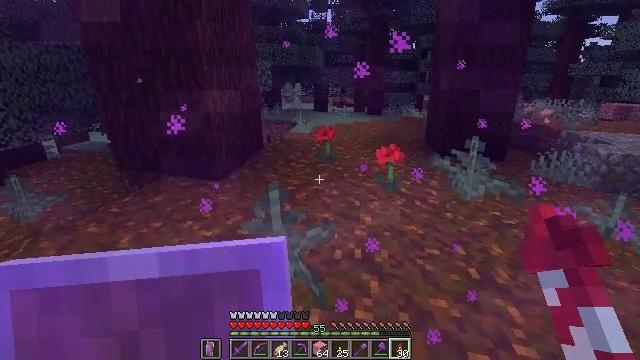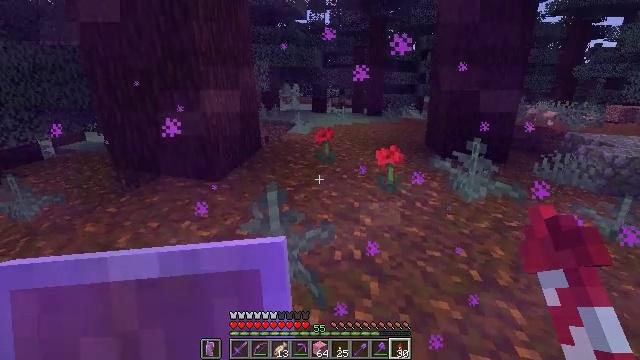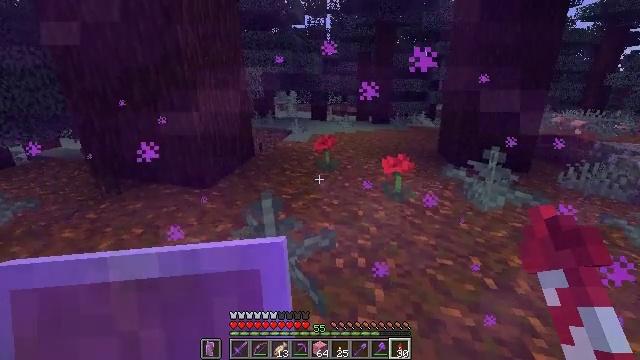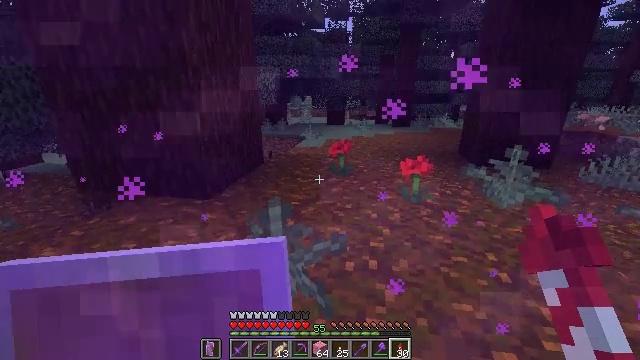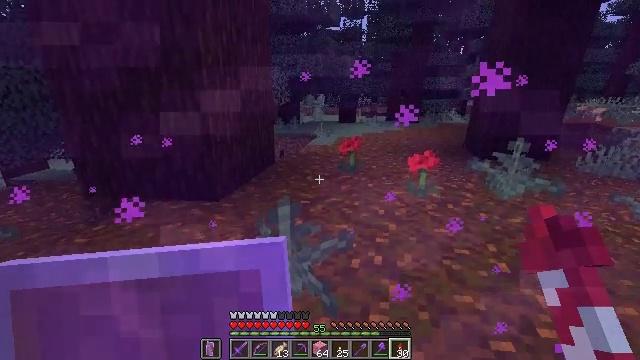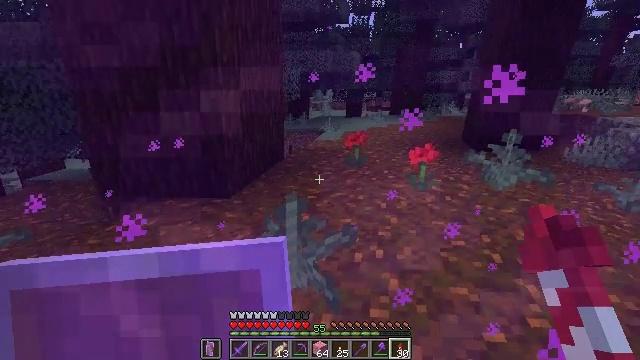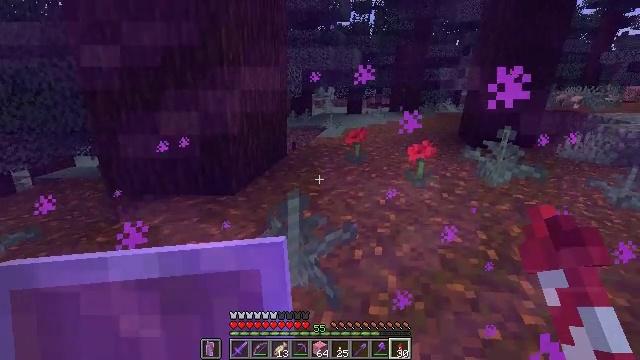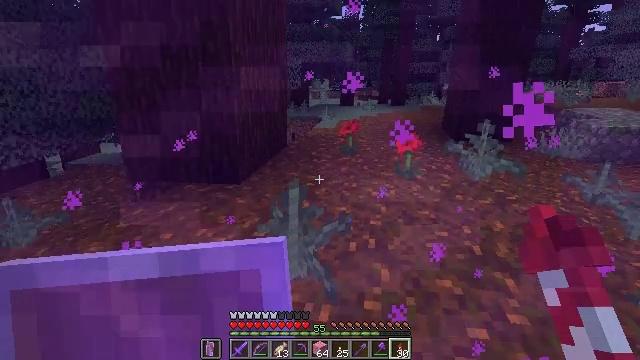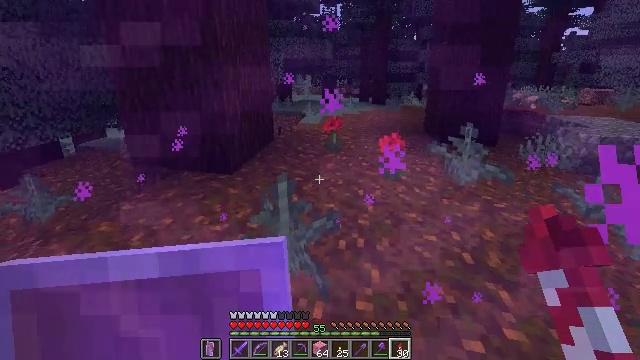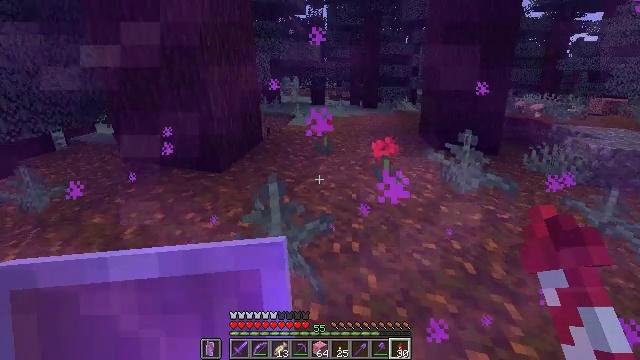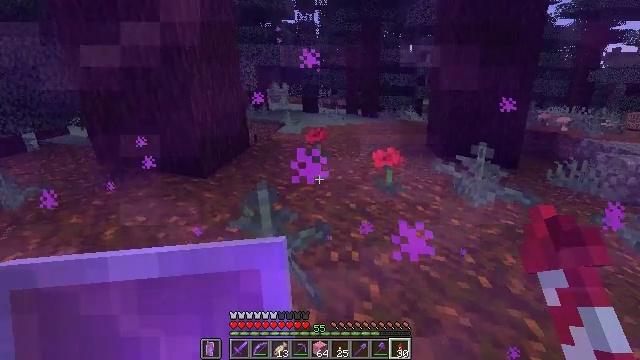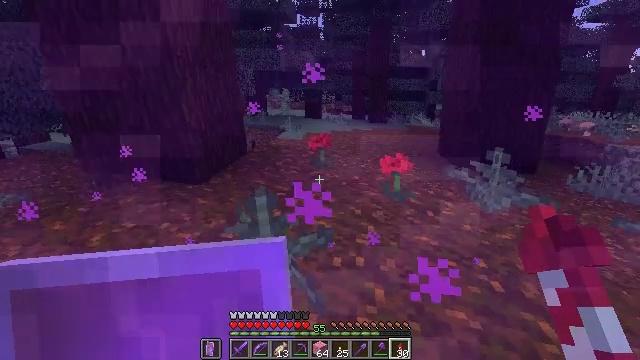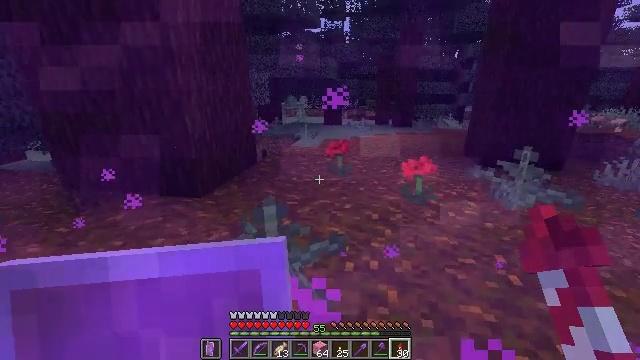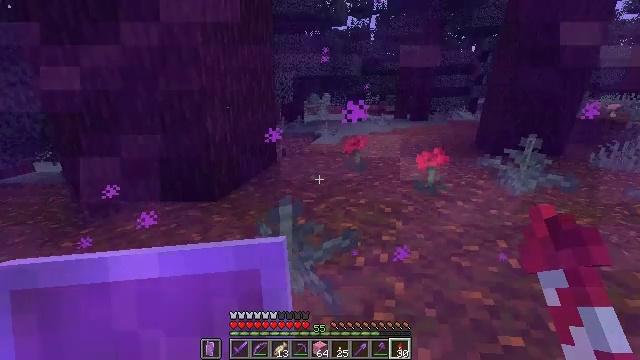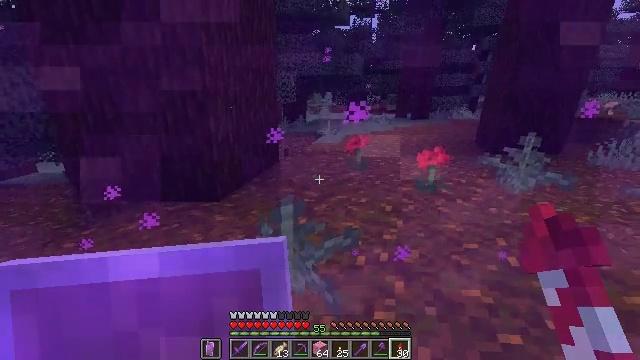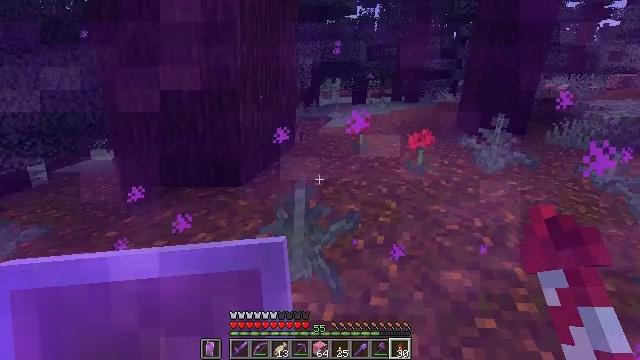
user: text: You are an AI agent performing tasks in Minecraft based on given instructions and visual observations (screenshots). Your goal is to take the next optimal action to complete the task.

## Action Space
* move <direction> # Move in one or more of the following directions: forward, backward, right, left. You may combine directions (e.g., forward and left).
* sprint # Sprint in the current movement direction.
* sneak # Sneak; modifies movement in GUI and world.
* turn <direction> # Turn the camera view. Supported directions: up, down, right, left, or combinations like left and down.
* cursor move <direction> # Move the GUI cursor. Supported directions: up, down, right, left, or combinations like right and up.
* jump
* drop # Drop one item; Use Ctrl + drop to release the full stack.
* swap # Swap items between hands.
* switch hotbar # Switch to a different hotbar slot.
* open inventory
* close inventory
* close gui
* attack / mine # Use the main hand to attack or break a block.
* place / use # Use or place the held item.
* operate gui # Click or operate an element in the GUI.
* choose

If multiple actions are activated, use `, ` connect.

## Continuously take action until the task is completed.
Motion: motion action
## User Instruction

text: craft item pink carpet
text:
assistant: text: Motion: no_op
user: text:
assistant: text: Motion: no_op
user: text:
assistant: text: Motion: no_op
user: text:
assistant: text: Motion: no_op
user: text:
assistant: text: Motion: no_op
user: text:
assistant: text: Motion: no_op
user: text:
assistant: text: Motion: no_op
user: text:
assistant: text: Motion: no_op
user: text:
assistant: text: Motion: no_op
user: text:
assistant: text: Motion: no_op
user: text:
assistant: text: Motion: no_op
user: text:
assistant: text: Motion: no_op
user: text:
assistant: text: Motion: no_op
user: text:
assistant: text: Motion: no_op
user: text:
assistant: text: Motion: no_op
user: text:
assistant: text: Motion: no_op
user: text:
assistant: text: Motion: no_op
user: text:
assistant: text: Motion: no_op
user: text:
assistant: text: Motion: no_op
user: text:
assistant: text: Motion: no_op
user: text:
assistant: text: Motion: no_op
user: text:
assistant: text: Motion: no_op
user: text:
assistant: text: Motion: no_op
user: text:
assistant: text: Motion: no_op
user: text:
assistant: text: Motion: no_op
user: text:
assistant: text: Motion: no_op
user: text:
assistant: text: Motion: no_op
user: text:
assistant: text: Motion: no_op
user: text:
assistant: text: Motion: no_op
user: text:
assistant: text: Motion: no_op